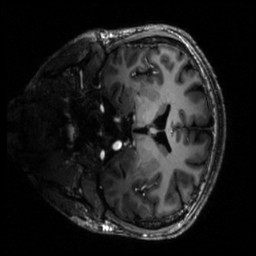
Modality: T1w
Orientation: coronal
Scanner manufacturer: siemens
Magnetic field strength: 6.98 T
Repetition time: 2.3 s
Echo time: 0.00273 s